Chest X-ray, PA view. Patient: 51 years old, sex M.
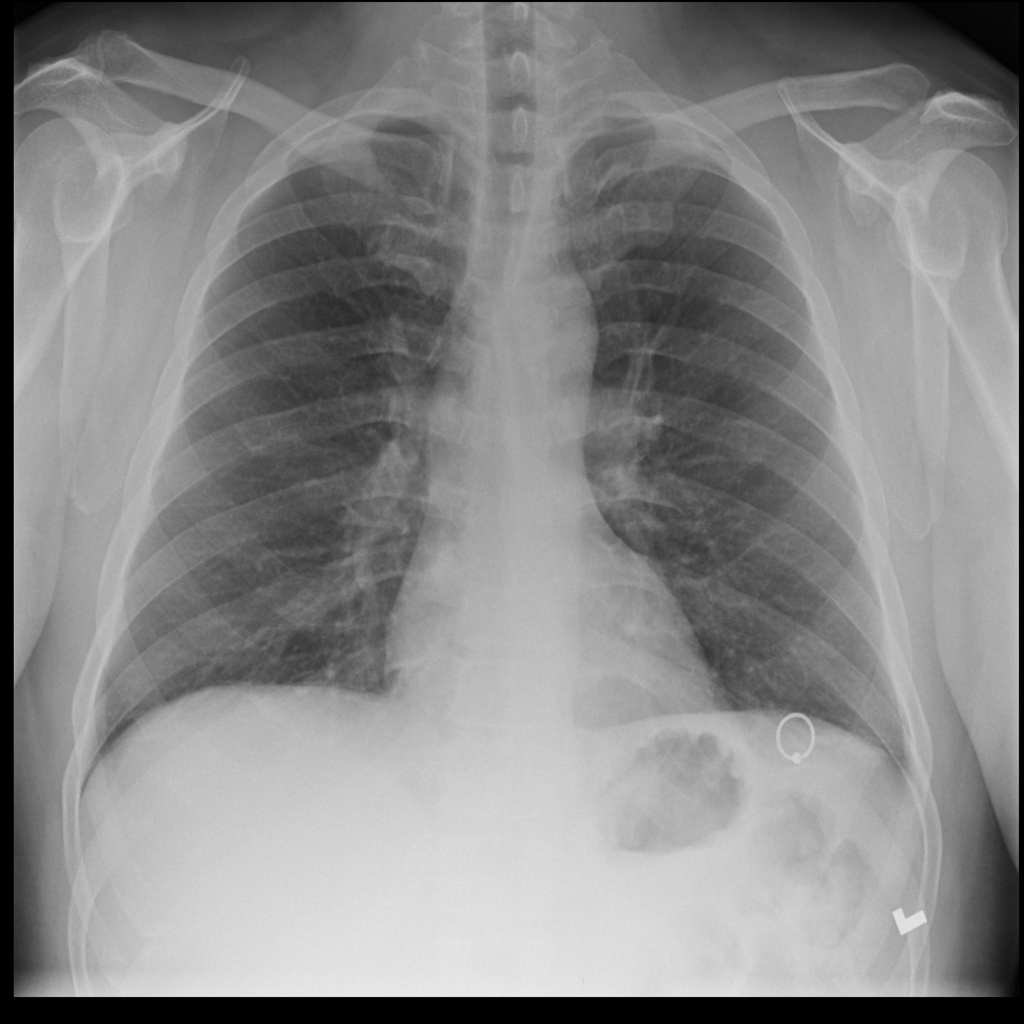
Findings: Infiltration